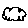
Label: cloud